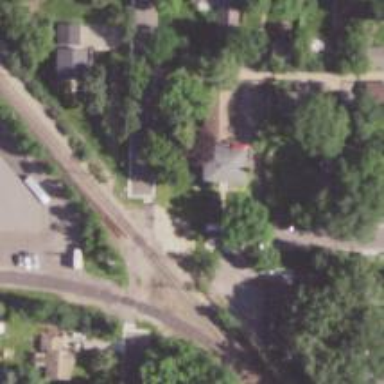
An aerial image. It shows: Crossing for the railway.